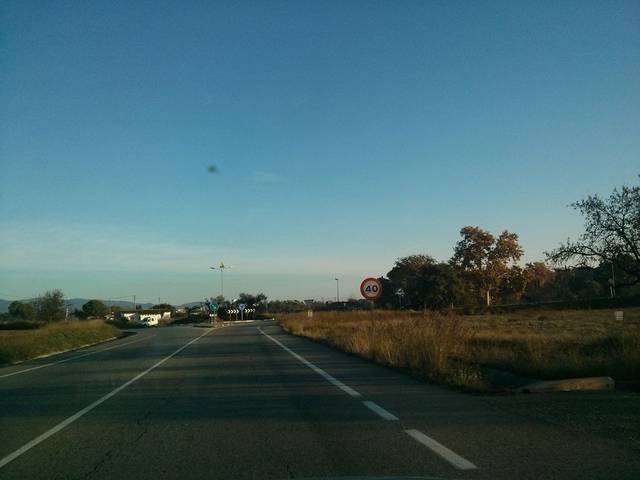
Region: Spain
Coordinates: 41.251, 1.545